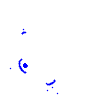
Particle: electron